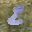
Label: 2